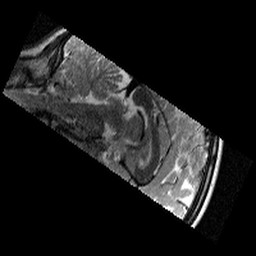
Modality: T2w
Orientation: sagittal
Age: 10
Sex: female
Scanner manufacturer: siemens
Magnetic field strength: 3 T
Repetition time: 9.23 s
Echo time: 0.067 s